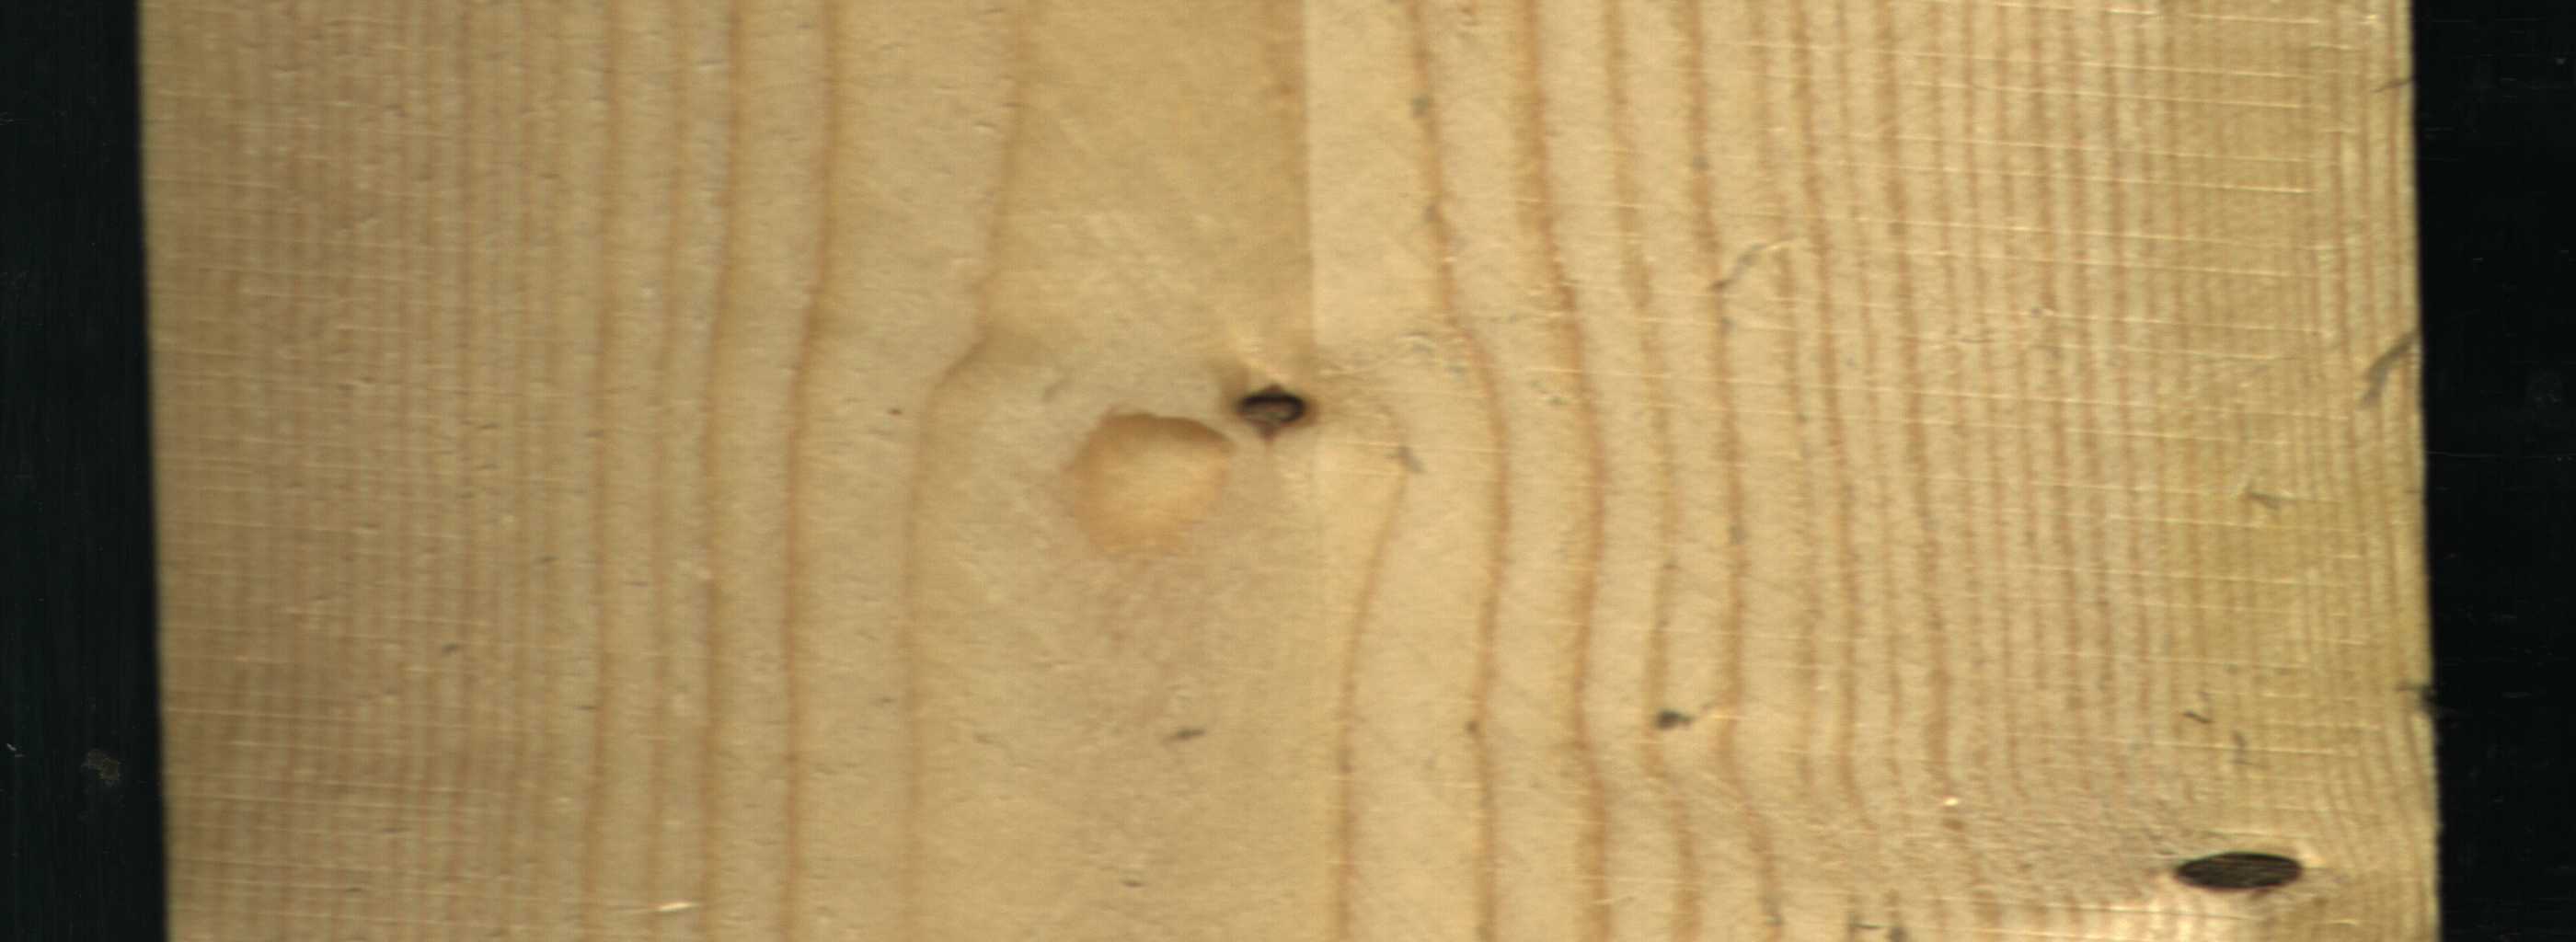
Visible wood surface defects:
Dead_Knot
Dead_Knot